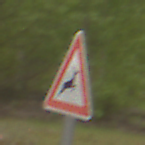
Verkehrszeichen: WildwechselLinks
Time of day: MorningAfternoon
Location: Outdoor (Nature)
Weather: Overcast
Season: NotSpecified
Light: Natural